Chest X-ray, PA view. Patient: 45 years old, sex M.
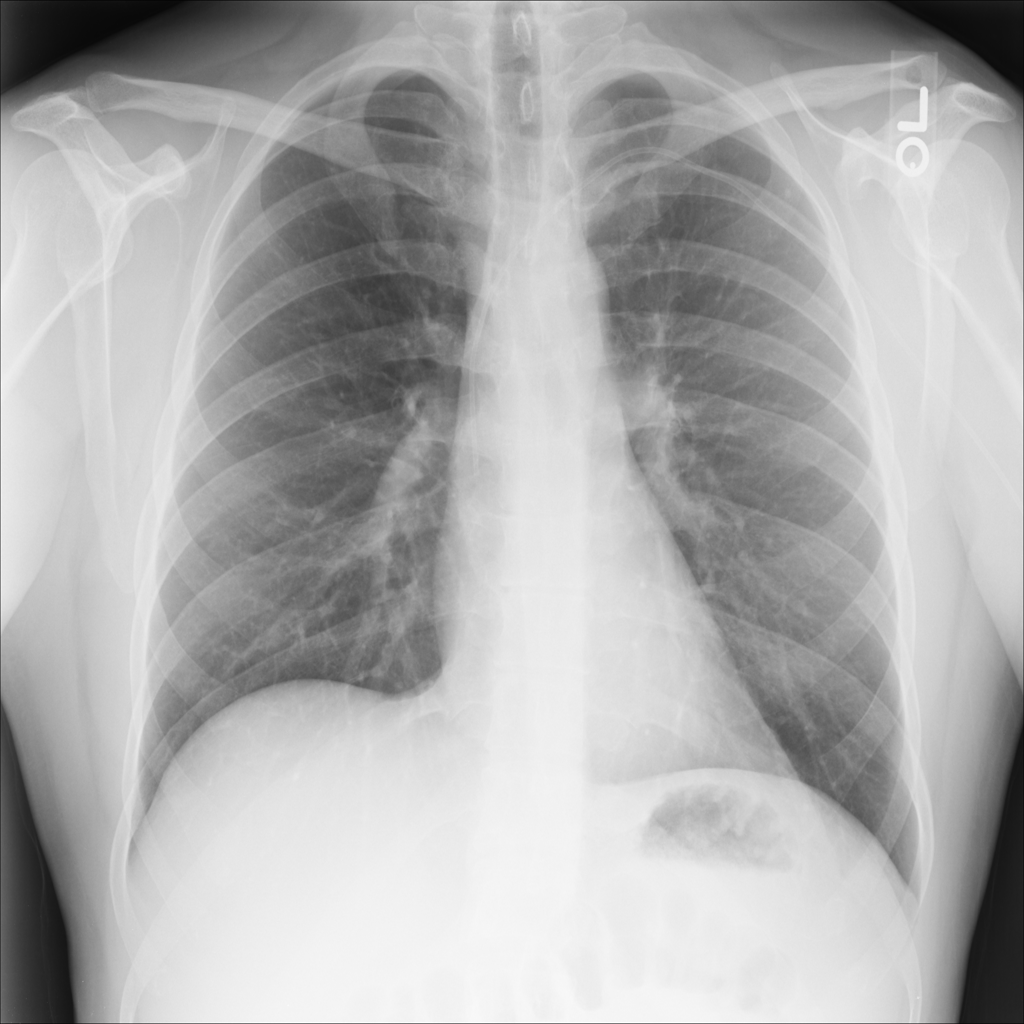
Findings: Nodule